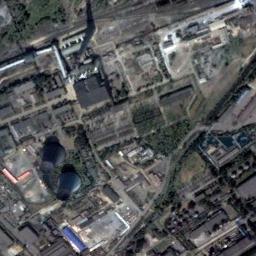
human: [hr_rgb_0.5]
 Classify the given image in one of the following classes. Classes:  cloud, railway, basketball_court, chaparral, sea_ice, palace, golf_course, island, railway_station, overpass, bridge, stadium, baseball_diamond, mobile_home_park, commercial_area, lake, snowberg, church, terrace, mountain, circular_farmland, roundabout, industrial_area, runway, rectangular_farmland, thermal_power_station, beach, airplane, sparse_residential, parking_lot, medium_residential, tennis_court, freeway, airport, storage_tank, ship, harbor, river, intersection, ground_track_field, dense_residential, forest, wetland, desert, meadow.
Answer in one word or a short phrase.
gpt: thermal_power_station